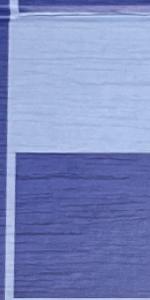
Label: Empty